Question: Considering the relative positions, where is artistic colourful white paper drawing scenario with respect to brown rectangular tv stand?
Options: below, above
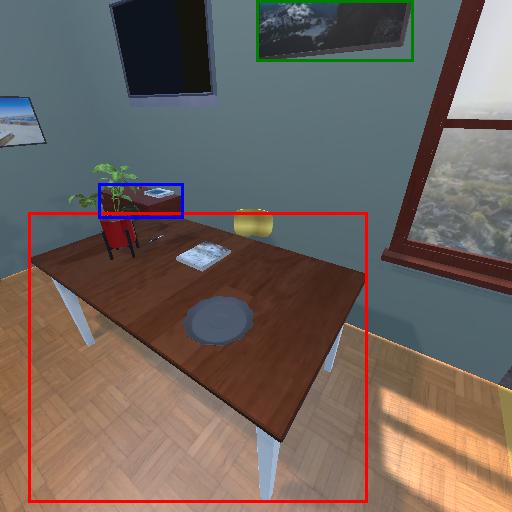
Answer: below